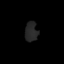
Tissue: lung
Cell type: Fibroblasts
Senescence score: 0.5928
Nuclear area (px): 245
Mean DAPI intensity: 38.302